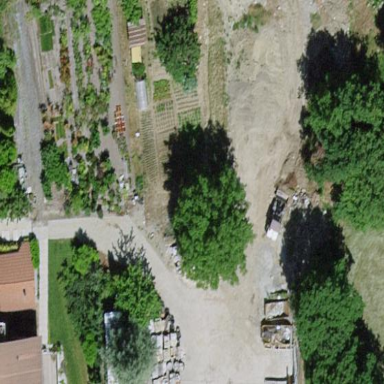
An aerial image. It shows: Garden area designated for leisure land.